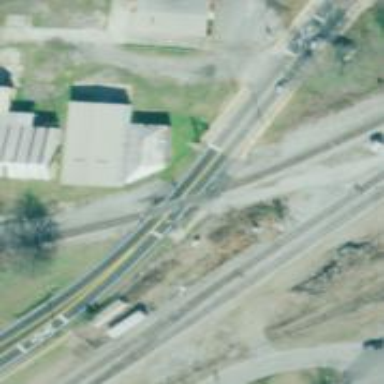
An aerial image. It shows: Level crossing with lights on the railway.